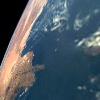
Label: water